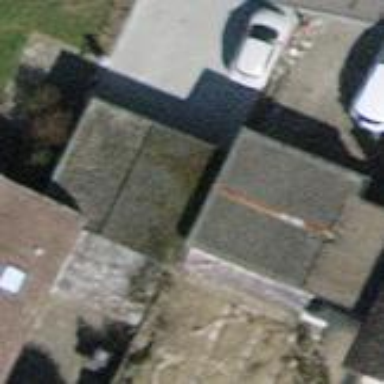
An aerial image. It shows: Group of garages.